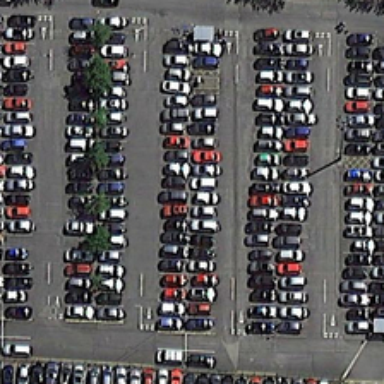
Many cars in different colors are orderly in a parking lot near several green trees .